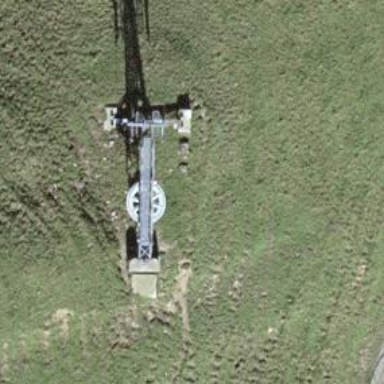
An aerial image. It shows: Pylon used for aerialway.